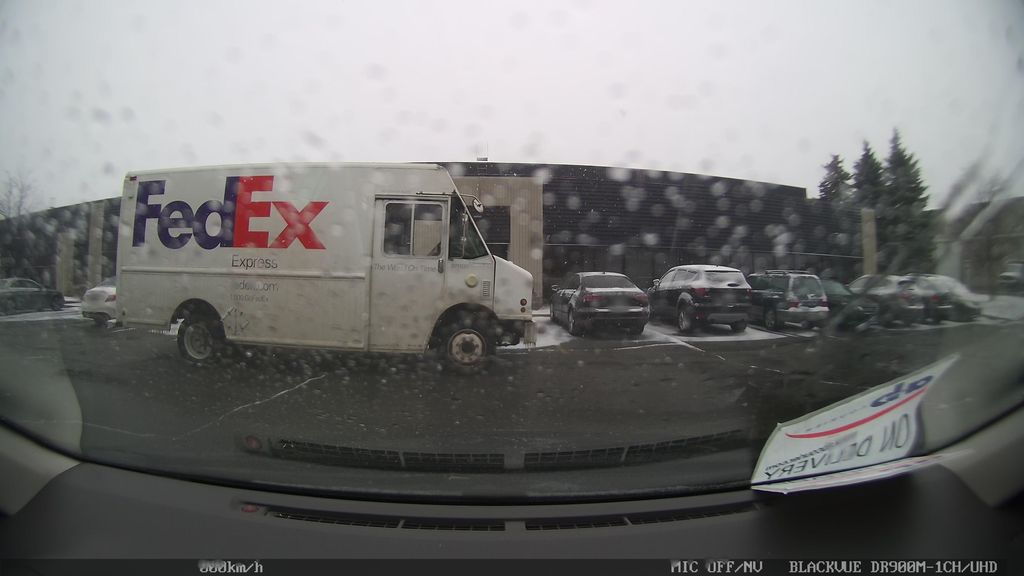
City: toronto